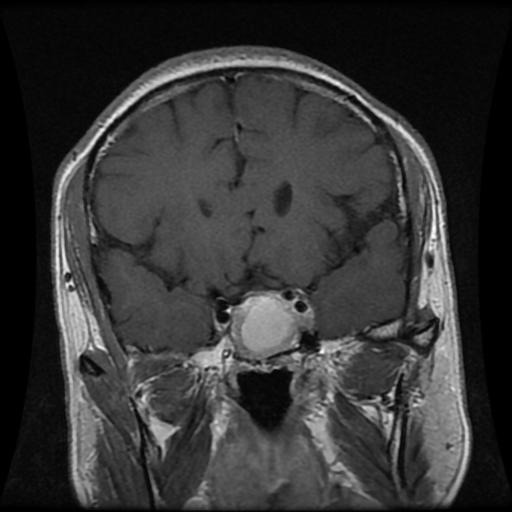
Label: pituitary